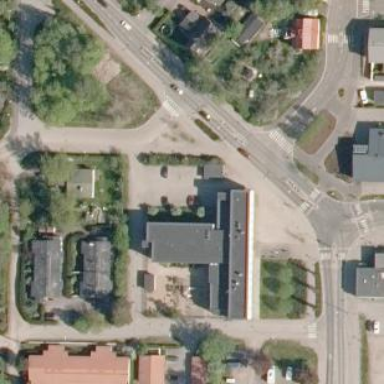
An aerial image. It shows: Kindergarten.